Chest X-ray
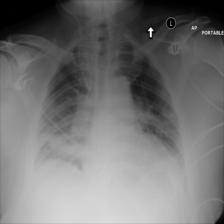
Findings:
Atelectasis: negative
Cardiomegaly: negative
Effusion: negative
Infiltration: negative
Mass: negative
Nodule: negative
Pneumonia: negative
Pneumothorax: negative
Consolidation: negative
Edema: negative
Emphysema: negative
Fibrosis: negative
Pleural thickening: negative
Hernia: negative